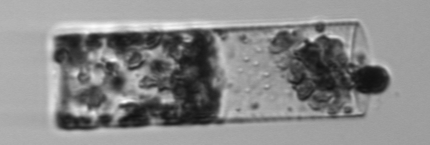
Label: Guinardia_flaccida